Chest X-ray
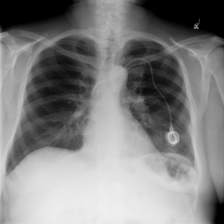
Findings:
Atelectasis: negative
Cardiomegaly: negative
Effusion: negative
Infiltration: positive
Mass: negative
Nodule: negative
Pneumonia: negative
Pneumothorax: negative
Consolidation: negative
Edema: negative
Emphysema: negative
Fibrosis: negative
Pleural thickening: positive
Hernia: negative